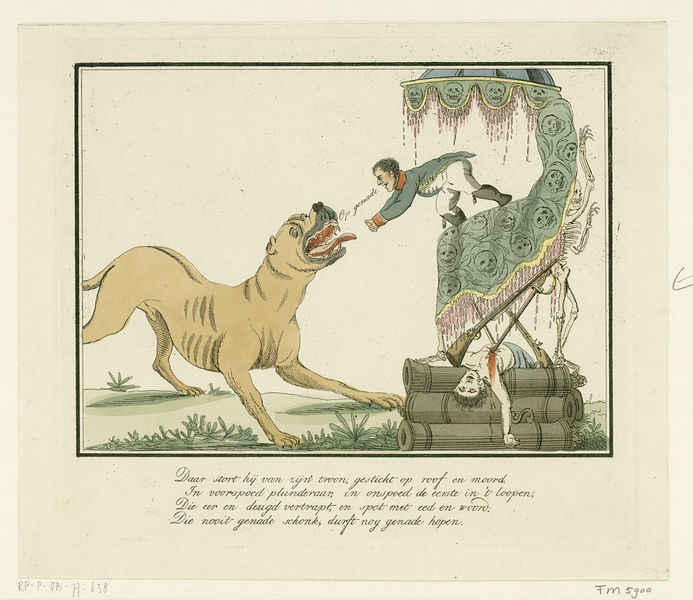
Titel: Spotprent op de val van Napoleon
Standort: Amsterdam
Institution: Rijksmuseum
Schlagwörter: angriff, kampf, mann, grün, männer, gras, hund, rot, rahmen, tod, tot, toter, bild, pflanzen, schrift, rand, französisch, knochen, blut, buch, seite, schwert, text, zeitung, napoleon, stiefel, skelett, totenkopf, zähne, gewehr, maul, zunge, baldachin, kanonen, gerippe, zeitunr, baldachinn